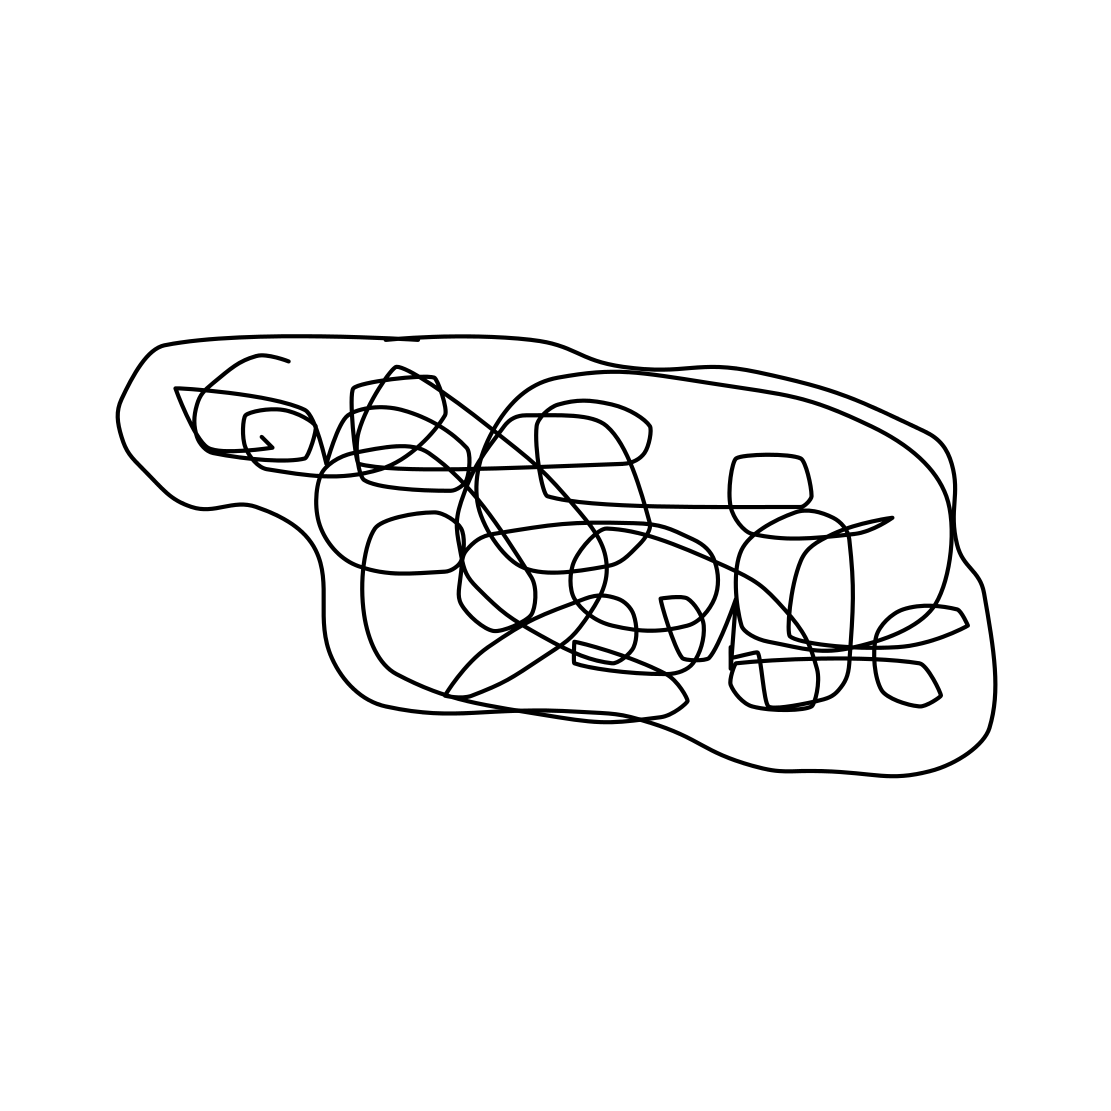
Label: brain